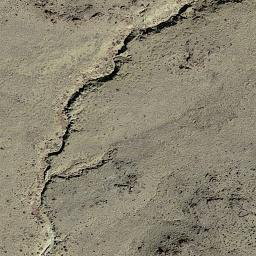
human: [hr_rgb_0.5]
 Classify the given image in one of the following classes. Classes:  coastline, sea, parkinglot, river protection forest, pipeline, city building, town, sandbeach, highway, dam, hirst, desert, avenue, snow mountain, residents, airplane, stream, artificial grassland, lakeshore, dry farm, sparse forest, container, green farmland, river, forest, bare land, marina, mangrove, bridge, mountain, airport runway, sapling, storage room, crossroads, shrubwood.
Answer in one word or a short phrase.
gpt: bare land